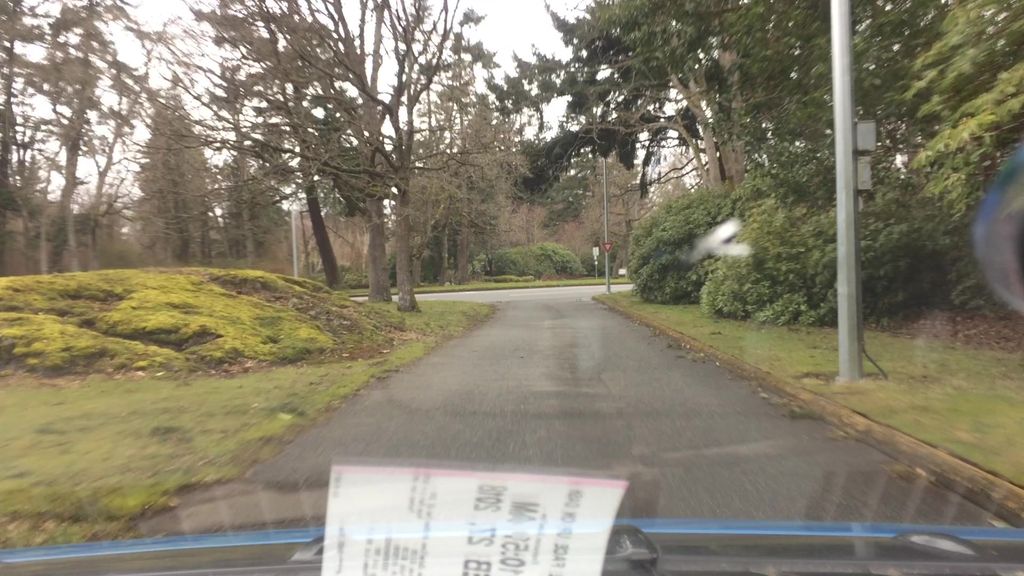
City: victoria